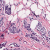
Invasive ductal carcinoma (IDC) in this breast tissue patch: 1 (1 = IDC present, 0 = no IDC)